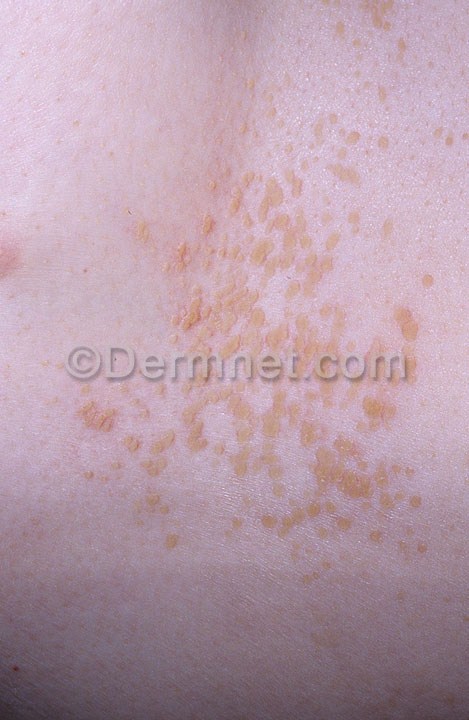
Disease: Seborrheic Keratoses and other Benign Tumors